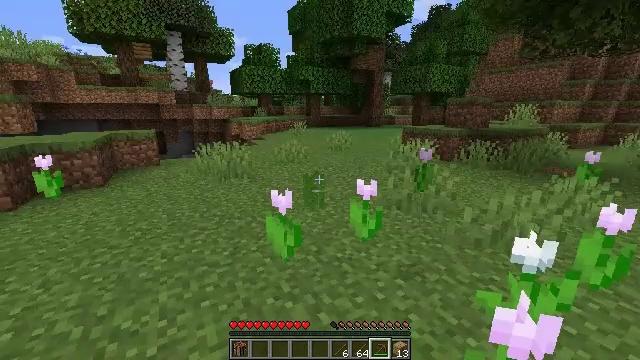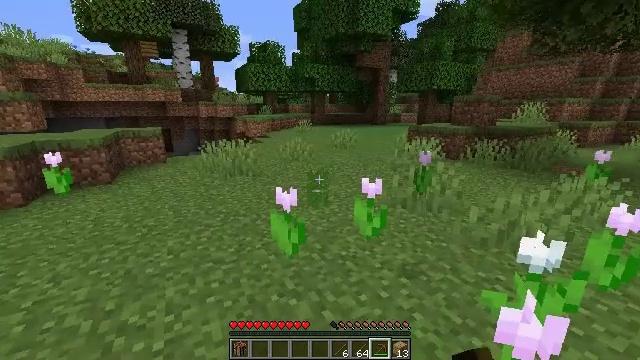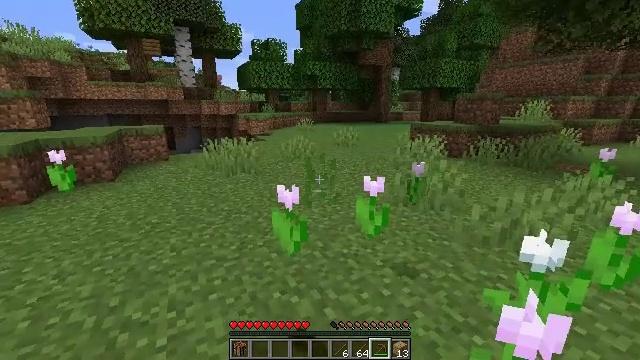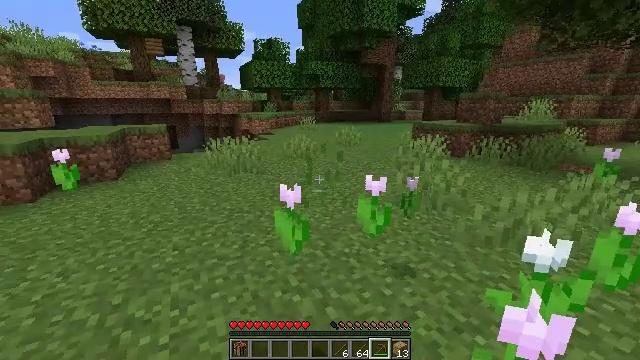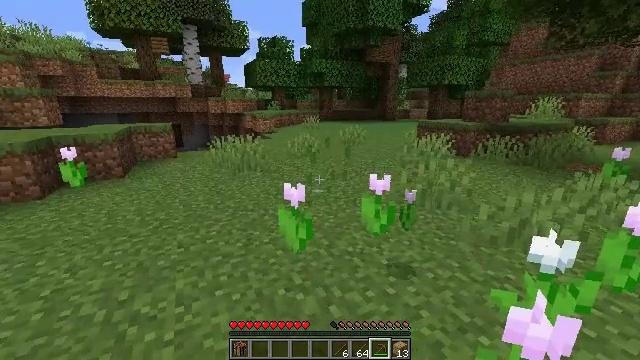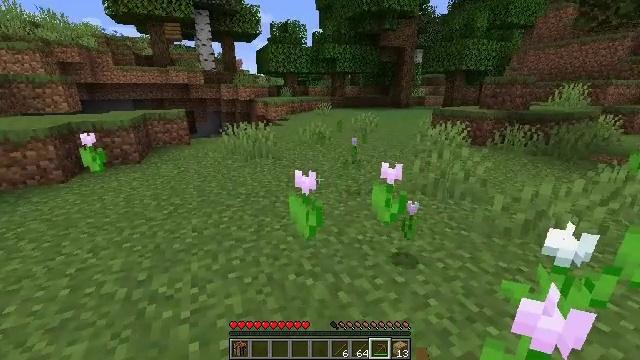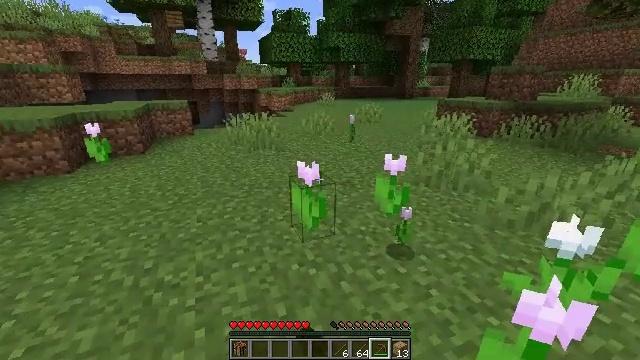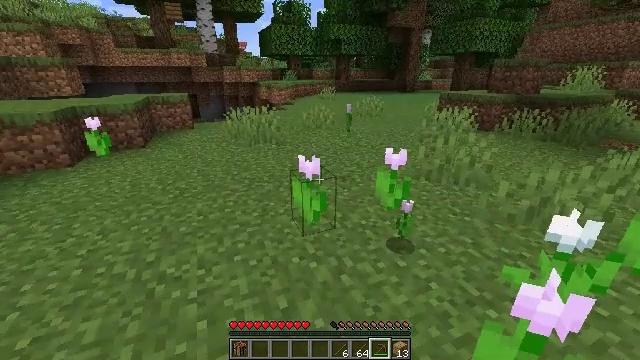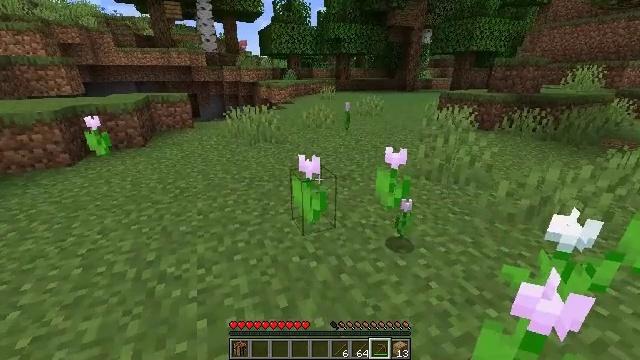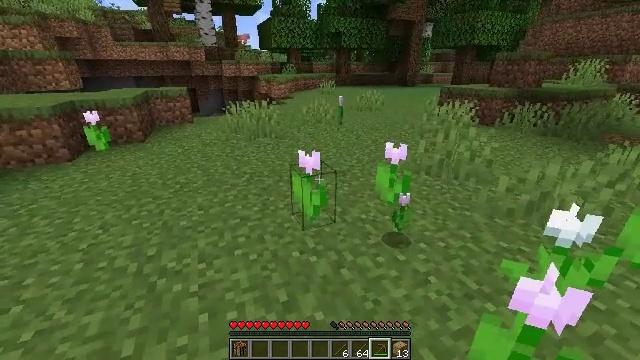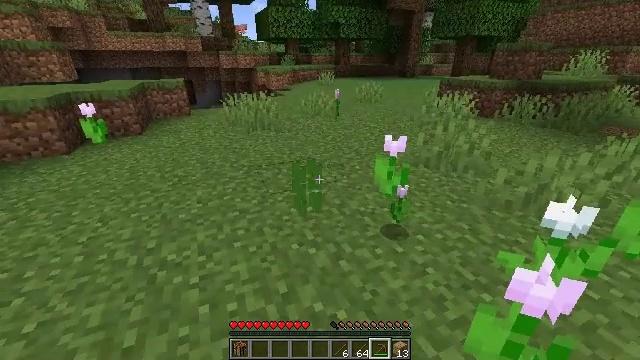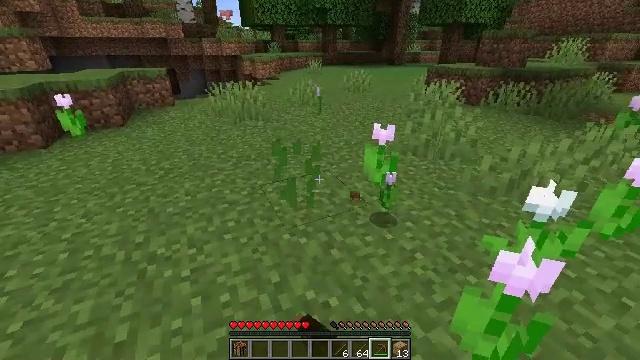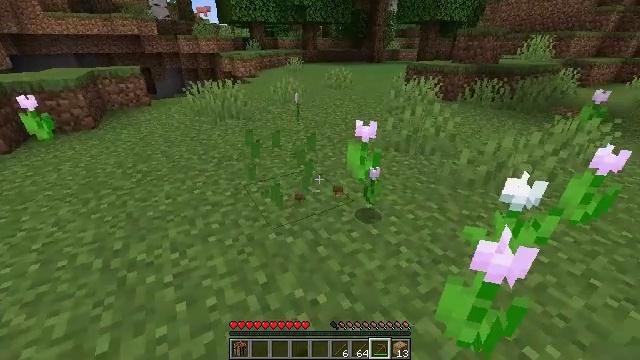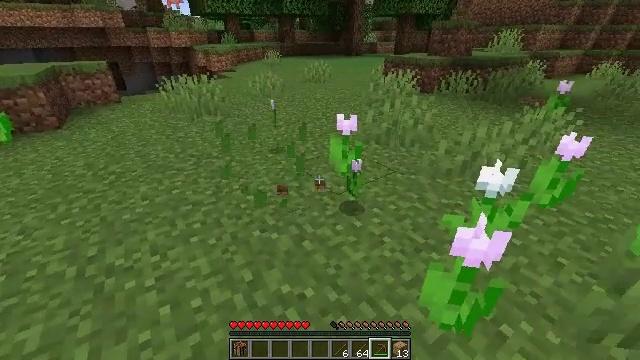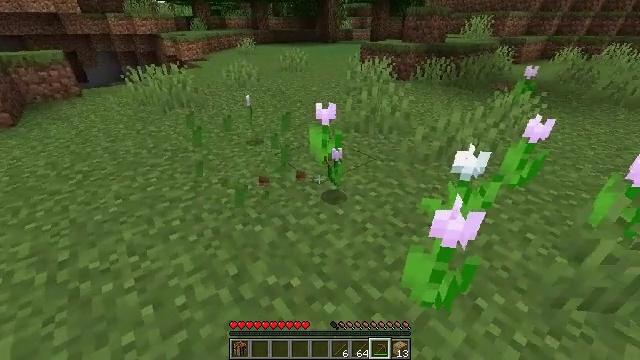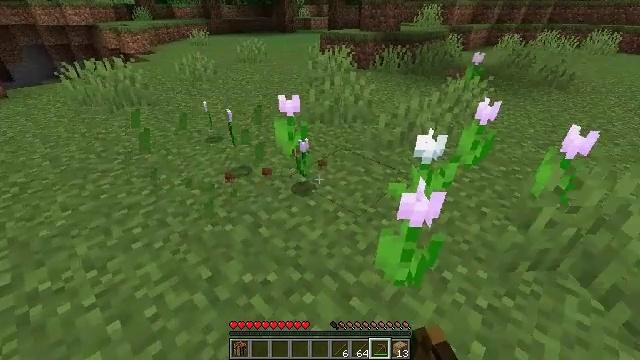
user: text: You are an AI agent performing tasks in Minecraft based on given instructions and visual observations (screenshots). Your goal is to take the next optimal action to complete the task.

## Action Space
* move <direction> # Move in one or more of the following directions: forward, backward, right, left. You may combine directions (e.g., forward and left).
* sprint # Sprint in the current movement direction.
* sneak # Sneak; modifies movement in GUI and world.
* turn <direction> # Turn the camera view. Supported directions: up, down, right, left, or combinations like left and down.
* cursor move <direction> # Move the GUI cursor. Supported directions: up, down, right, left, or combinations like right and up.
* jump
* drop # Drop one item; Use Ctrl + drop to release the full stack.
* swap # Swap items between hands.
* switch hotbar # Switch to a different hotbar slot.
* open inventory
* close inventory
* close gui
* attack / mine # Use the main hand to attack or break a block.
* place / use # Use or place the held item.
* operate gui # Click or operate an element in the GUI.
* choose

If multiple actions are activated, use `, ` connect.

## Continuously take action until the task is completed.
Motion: motion action
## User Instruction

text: Break the pink tulip to gather it.
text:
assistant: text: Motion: turn left, attack / mine
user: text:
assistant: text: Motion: attack / mine
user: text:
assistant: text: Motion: attack / mine
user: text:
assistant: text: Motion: no_op
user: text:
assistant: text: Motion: turn left and down, attack / mine
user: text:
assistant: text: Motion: turn down, attack / mine
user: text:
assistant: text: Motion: turn down, attack / mine
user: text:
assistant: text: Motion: attack / mine
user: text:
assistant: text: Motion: turn down
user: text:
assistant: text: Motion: turn down, attack / mine
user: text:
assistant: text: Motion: turn right and down, attack / mine
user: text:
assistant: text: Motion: turn right, attack / mine
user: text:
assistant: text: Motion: turn right and down
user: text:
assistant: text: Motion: turn right and down, attack / mine
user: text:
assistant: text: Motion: turn right and down, attack / mine
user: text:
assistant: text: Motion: turn right, attack / mine
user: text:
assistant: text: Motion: turn right
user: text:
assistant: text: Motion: turn right and down, attack / mine
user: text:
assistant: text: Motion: attack / mine
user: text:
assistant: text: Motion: attack / mine
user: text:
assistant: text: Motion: attack / mine
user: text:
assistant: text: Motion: no_op
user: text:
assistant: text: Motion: turn down
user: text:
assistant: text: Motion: no_op